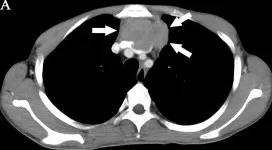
Diagnostic Evidence of Thymoma with Autoimmune Enteropathy and Myocarditis. An axial, CT contrast-enhanced scan of the chest (A) shows a mediastinal mass (arrows) invading into the left anonymous vein.
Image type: radiology (ct)